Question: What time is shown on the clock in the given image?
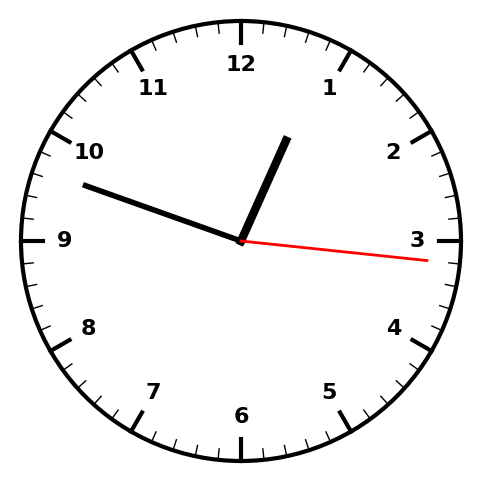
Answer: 12:48:16